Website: macys
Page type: customer-info-address
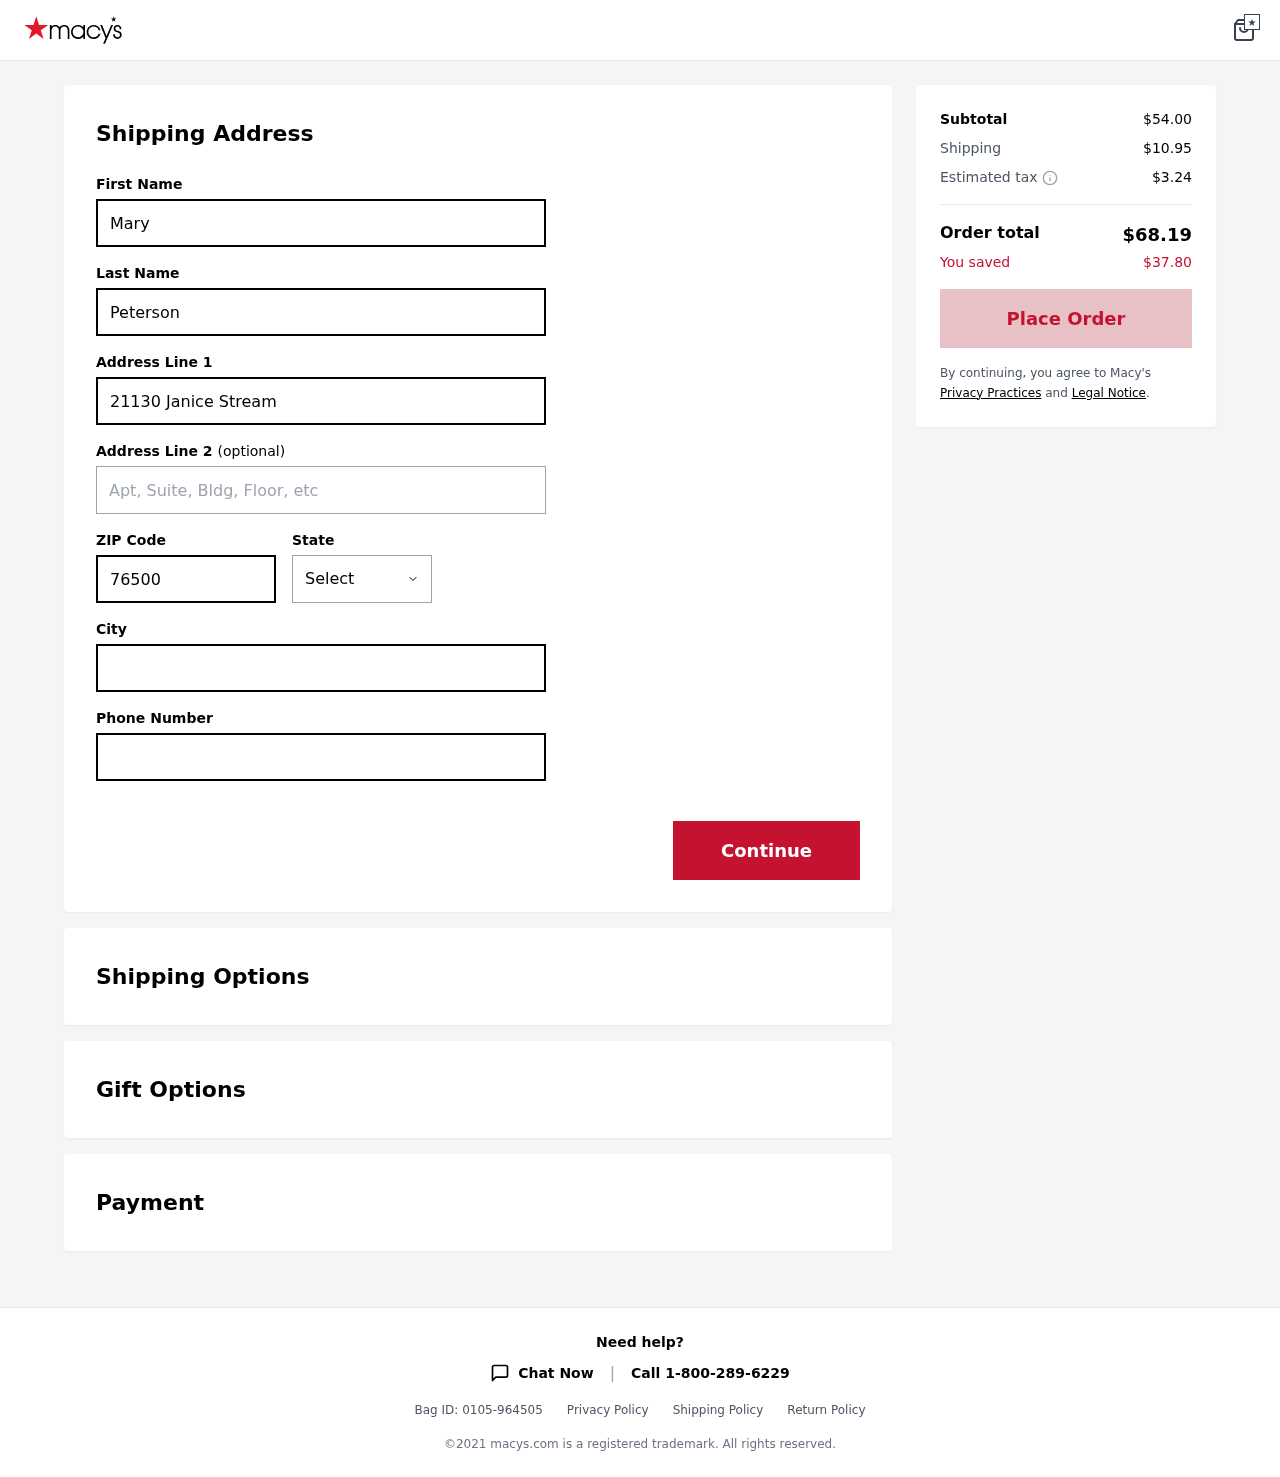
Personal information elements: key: PII_CITY
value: South Adam
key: PII_FIRSTNAME
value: Mary
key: PII_LASTNAME
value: Peterson
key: PII_PHONE
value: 8495744202
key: PII_POSTCODE
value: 76500
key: PII_STATE
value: Illinois
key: PII_STREET
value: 21130 Janice Stream
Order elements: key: ORDER_SUBTOTAL
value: $54.00
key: ORDER_SHIPPING_COST
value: $10.95
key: ORDER_TAX
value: $3.24
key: ORDER_TOTAL
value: $68.19
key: ORDER_SAVINGS
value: $37.80